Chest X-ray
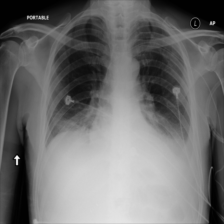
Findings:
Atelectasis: positive
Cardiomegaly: negative
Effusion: positive
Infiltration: negative
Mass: negative
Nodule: negative
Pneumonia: positive
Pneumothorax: negative
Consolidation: negative
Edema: negative
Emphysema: negative
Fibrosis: negative
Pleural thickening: negative
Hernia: negative